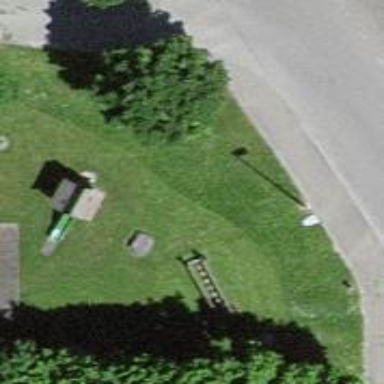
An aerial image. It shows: Playground area for leisure activities on the land.